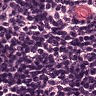
Metastatic tissue present: no